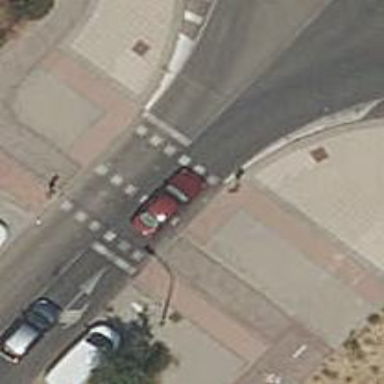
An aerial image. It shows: Crossing with traffic signals.